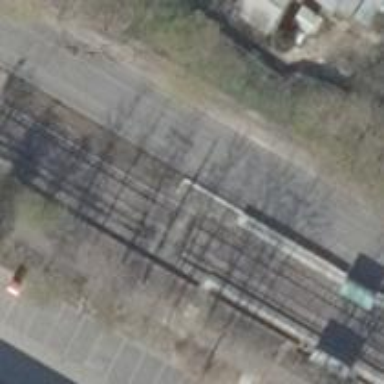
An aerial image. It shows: Tram railway line with electrified contact line.